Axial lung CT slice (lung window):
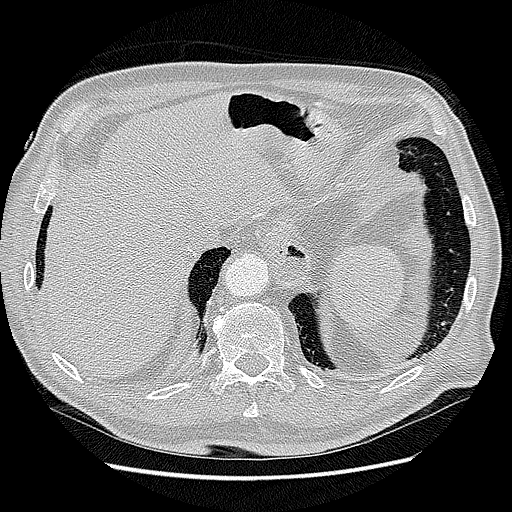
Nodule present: no